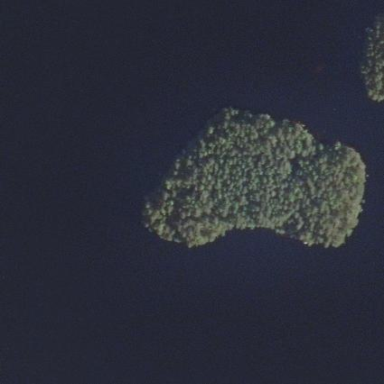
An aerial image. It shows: Islet covered in needle-leaved woodland.